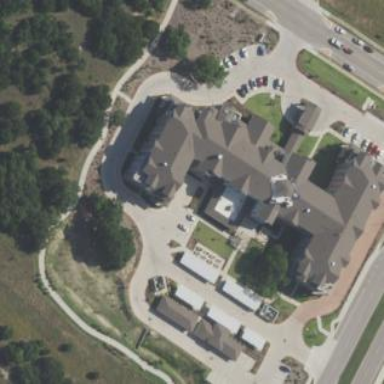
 specifically retirement community and apartment complex."